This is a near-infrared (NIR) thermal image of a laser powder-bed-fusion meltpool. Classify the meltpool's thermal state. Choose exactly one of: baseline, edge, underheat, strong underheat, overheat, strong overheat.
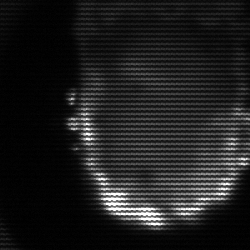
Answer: baseline